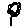
Label: flower